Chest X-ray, PA view. Patient: 52 years old, sex M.
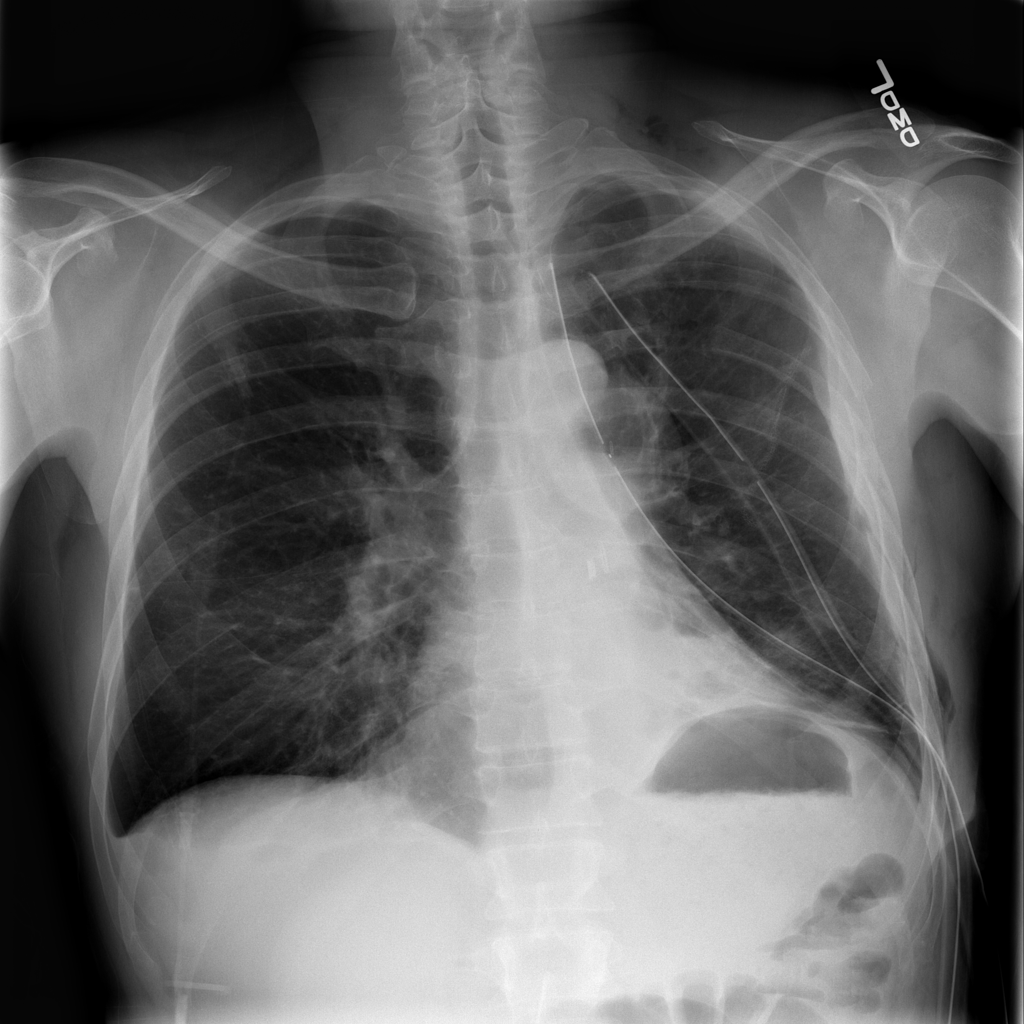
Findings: Emphysema, Pneumothorax